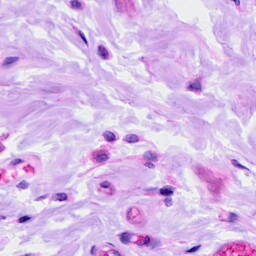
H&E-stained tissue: Ovarian